Field crop: maize
Growth stage: 2
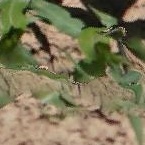
Species: maize